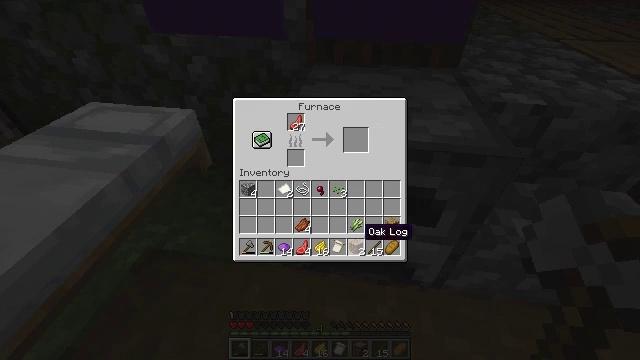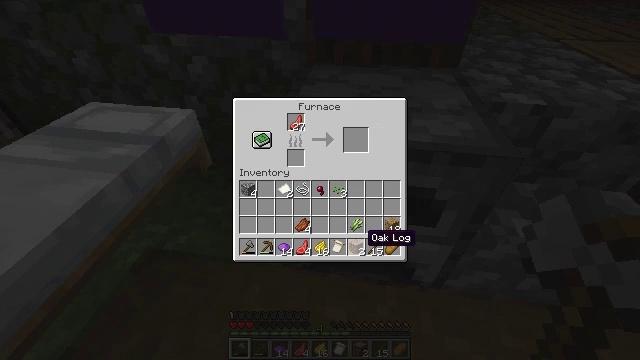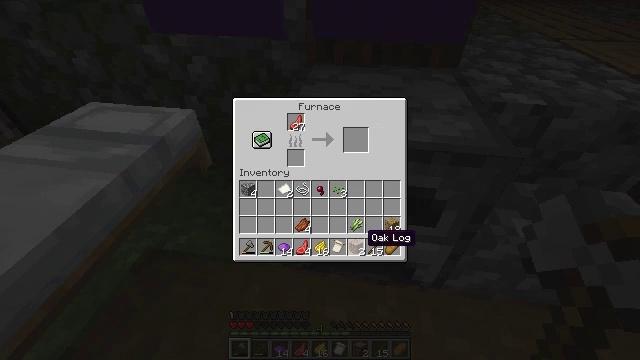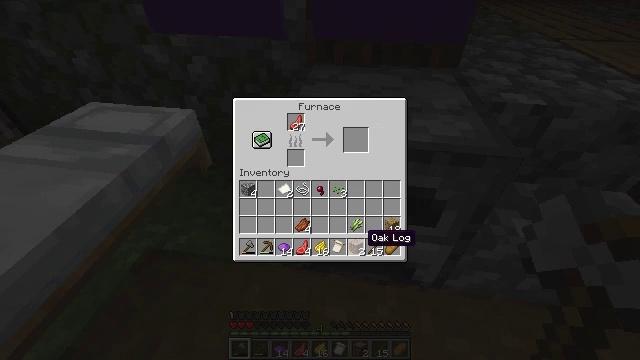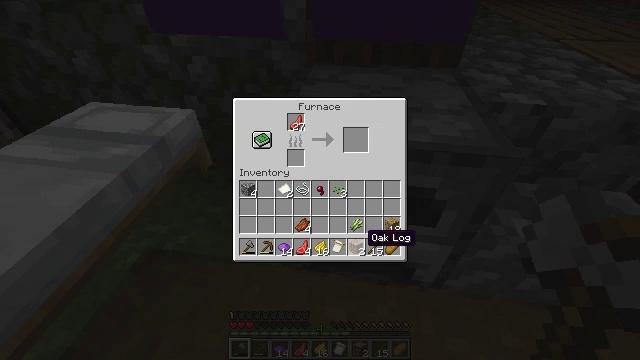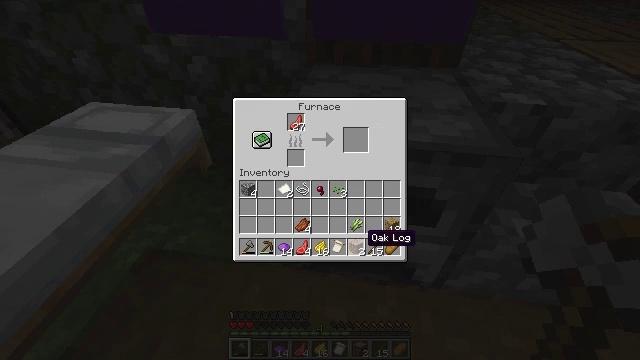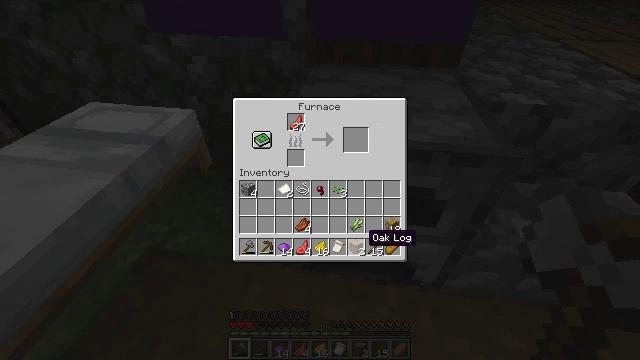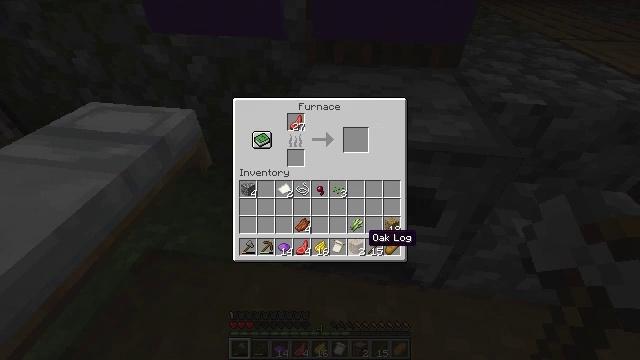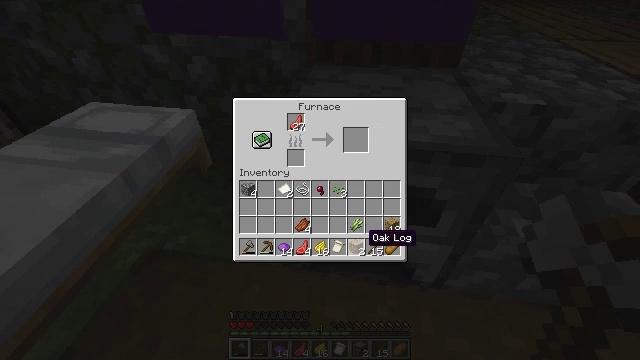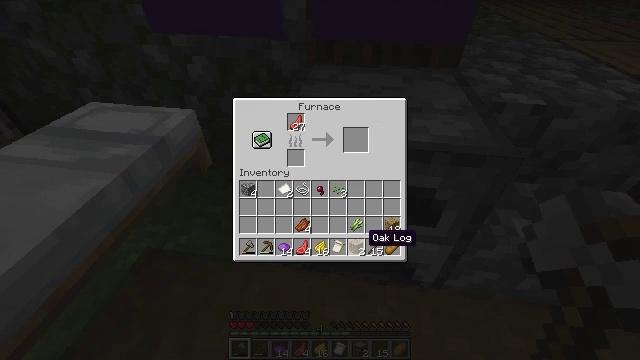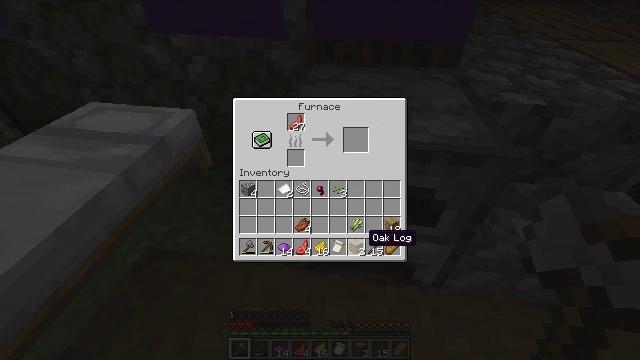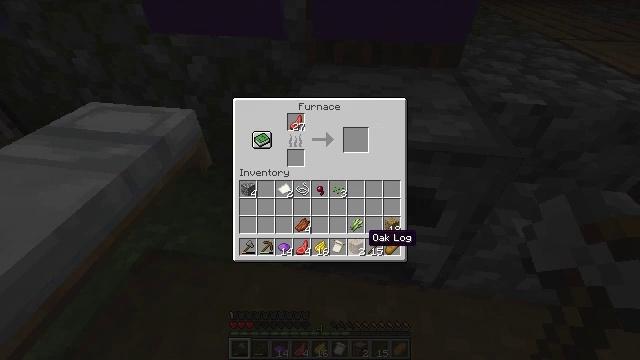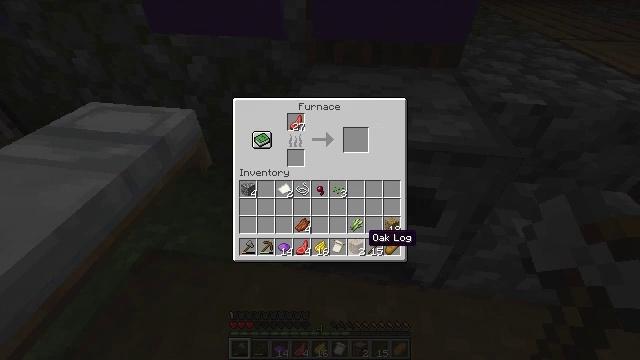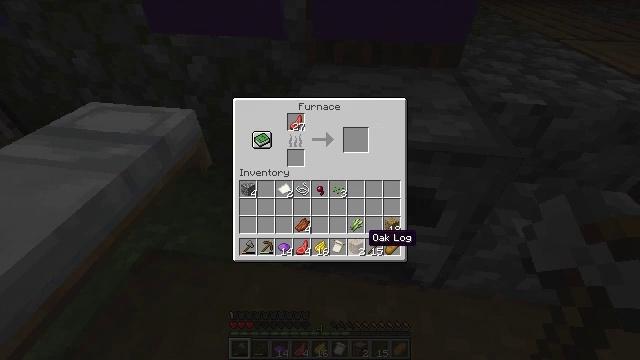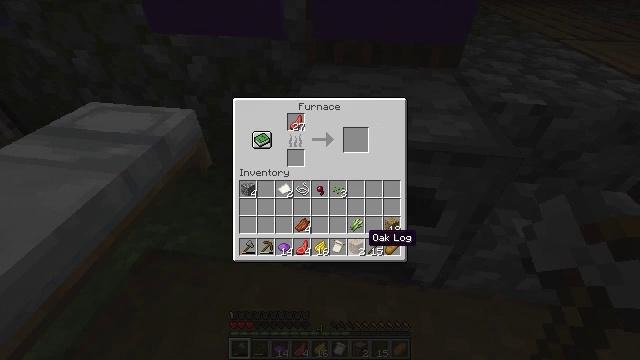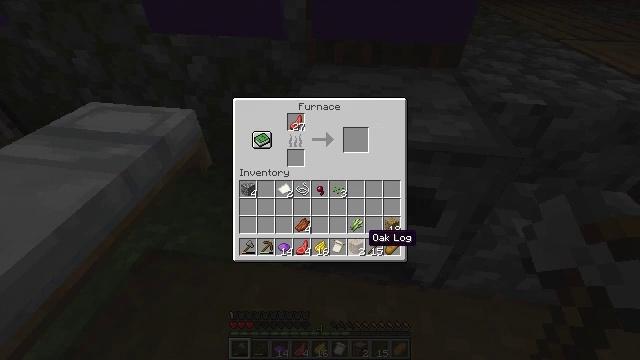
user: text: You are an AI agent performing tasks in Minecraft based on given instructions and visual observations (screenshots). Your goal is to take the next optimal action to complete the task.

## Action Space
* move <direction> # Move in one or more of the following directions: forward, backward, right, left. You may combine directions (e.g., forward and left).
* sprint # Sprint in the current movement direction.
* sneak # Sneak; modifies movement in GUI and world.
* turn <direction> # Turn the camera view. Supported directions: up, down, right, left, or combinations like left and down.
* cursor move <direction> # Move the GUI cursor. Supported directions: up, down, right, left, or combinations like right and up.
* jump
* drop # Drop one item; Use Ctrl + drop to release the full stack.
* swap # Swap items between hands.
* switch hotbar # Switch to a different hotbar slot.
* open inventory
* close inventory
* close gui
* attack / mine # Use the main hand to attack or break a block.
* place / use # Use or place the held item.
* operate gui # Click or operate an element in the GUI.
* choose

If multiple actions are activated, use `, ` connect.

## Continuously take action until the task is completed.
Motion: motion action
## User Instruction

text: Remove the purple wall banner.
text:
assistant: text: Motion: sneak
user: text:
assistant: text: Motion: sneak
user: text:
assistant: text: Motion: sneak, operate gui
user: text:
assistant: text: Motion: sneak, operate gui
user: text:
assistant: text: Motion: sneak, operate gui
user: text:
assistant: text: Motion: sneak
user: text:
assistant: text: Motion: sneak
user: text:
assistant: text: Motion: sneak
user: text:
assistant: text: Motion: sneak
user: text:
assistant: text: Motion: no_op
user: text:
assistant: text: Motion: no_op
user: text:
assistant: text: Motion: no_op
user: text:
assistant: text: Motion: no_op
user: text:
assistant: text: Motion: no_op
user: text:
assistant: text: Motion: no_op
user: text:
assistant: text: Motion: no_op
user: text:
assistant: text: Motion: no_op
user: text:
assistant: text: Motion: no_op
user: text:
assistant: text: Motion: no_op
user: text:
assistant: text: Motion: no_op
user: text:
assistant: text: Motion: no_op
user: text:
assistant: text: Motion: no_op
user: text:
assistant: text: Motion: no_op
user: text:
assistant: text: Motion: sneak
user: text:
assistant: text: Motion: sneak
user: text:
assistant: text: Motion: sneak, operate gui
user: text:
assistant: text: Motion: sneak, operate gui
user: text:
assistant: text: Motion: sneak
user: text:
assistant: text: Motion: sneak
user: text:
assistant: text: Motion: sneak